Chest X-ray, AP view. Patient: 65 years old, sex F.
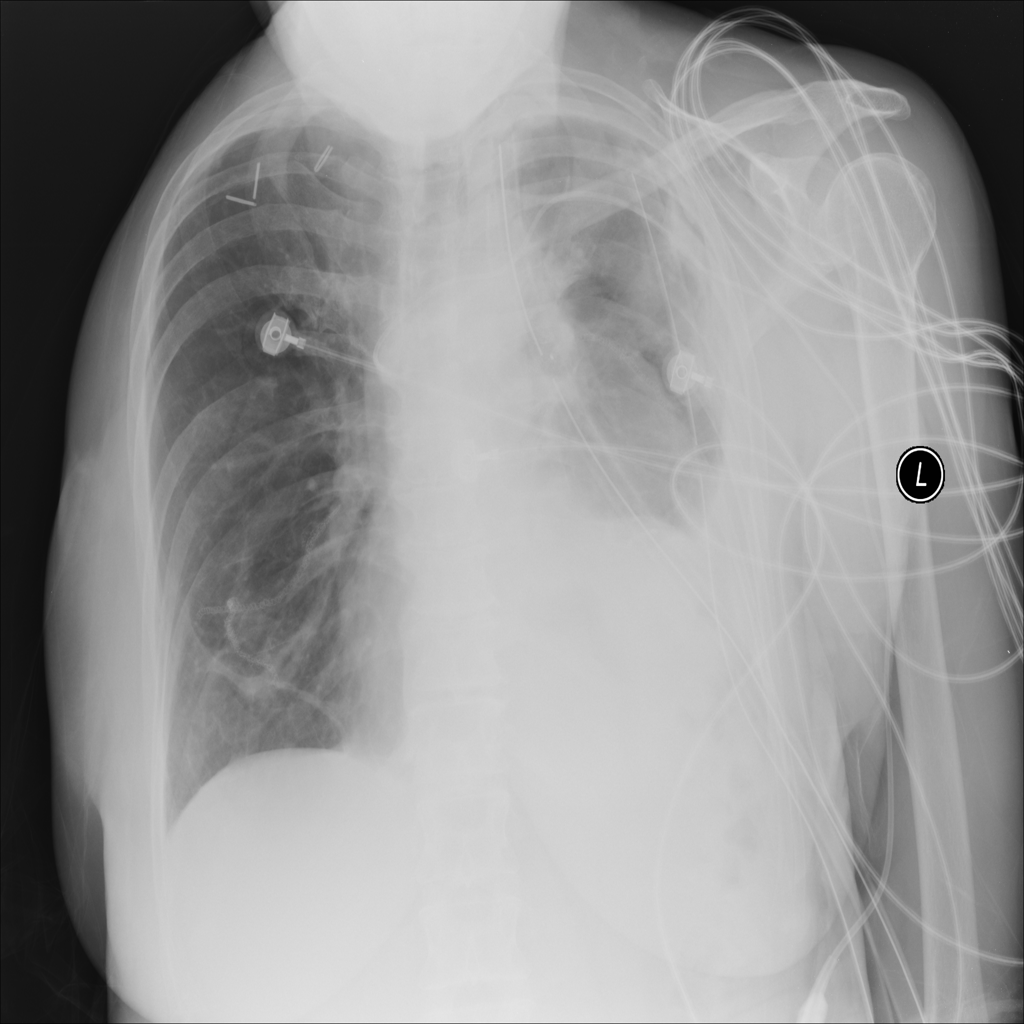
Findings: Effusion